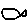
Label: fish